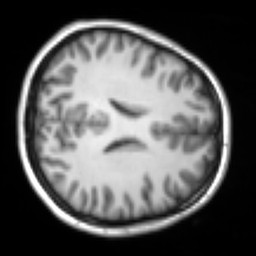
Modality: T1w
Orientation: axial